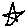
Label: star